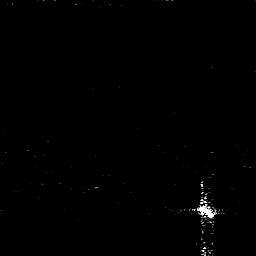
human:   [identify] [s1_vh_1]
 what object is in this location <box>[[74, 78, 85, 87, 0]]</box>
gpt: <ref>1 medium ship at the bottom right</ref>